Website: bh-photo
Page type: gifting
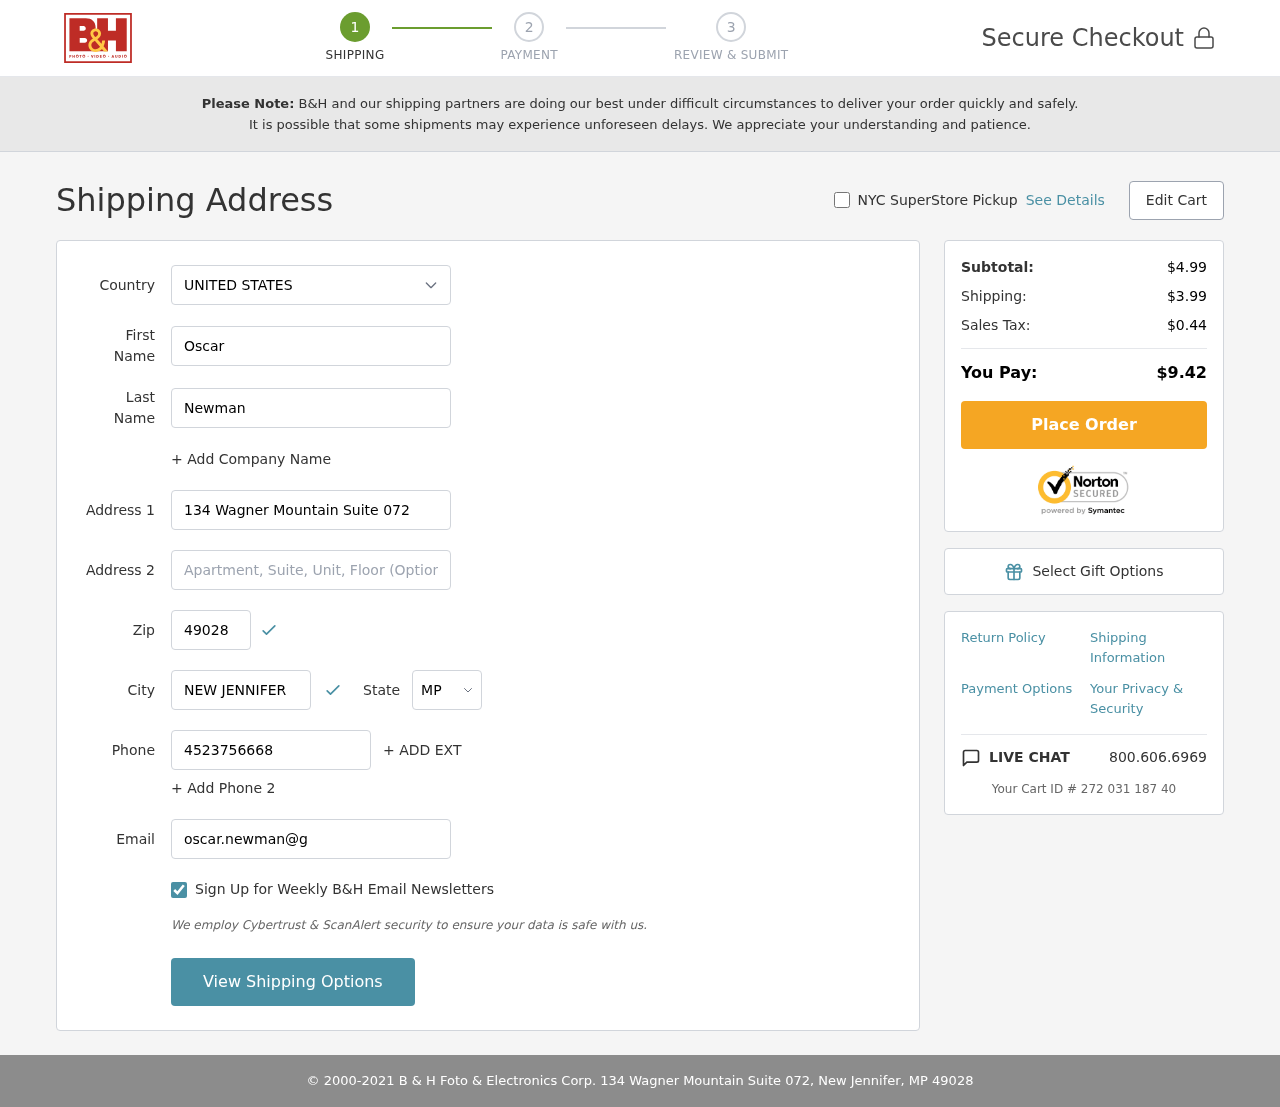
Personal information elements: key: PII_CITY
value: New Jennifer
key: PII_COUNTRY
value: United States
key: PII_EMAIL
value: oscar.newman@gmail.com
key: PII_FIRSTNAME
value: Oscar
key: PII_LASTNAME
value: Newman
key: PII_PHONE
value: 4523756668
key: PII_POSTCODE
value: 49028
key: PII_STATE_ABBR
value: MP
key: PII_STREET
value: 134 Wagner Mountain Suite 072
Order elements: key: ORDER_SUBTOTAL
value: $4.99
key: ORDER_SHIPPING_COST
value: $3.99
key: ORDER_TAX
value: $0.44
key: ORDER_TOTAL
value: $9.42
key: ORDER_ID
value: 272 031 187 40